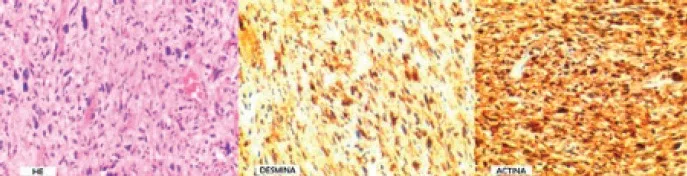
Immune-histochemistry. Source: Image provided by the patient.
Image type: pathology (immunostaining)